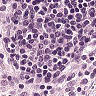
Metastatic tissue present: no